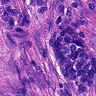
Metastatic tissue present: yes